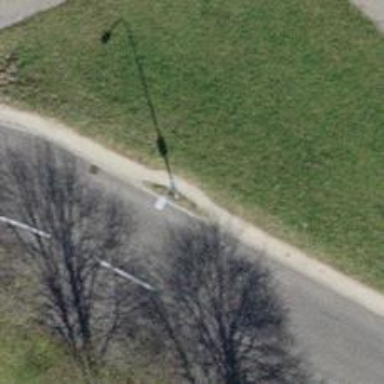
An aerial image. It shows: Unpaved path.